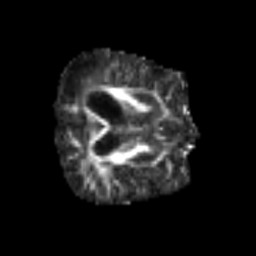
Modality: FA
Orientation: axial
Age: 66
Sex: female
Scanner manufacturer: siemens
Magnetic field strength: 3 T
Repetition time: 6.1 s
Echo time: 0.101 s